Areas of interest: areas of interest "Specialty Commercial Street"
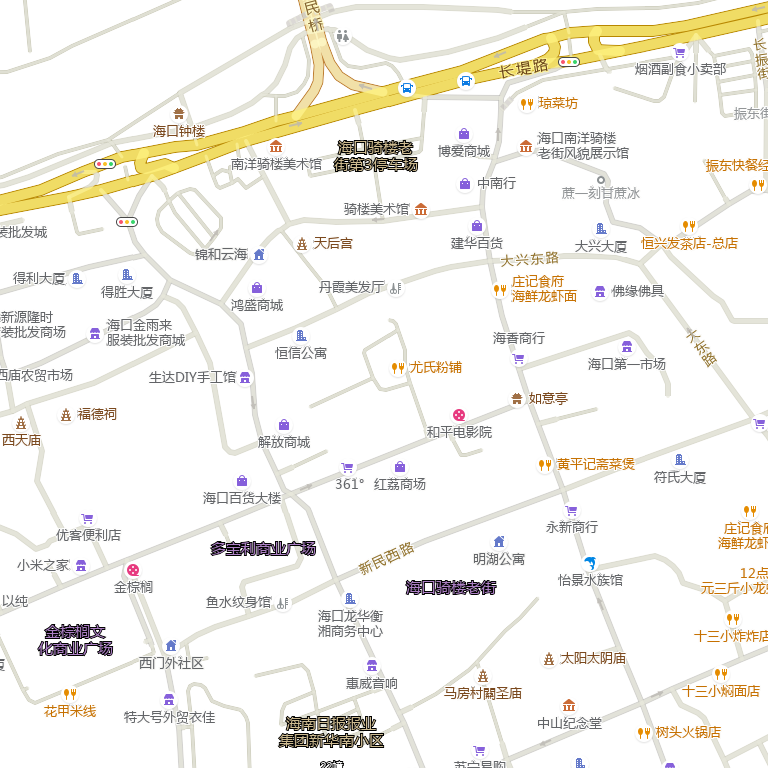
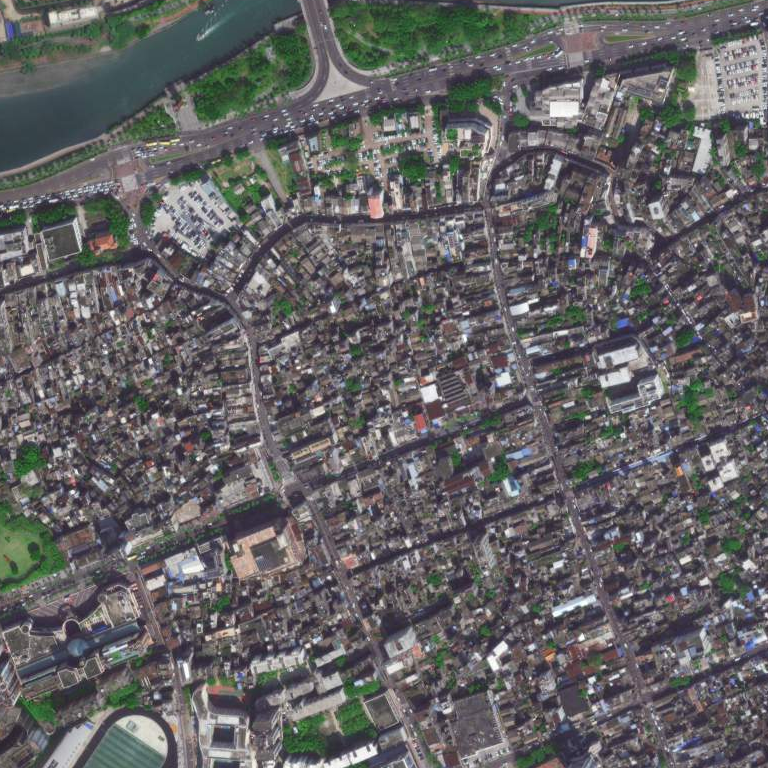